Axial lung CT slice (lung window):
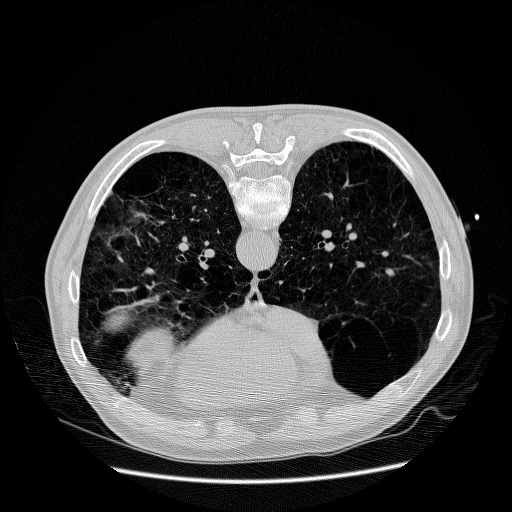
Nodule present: no